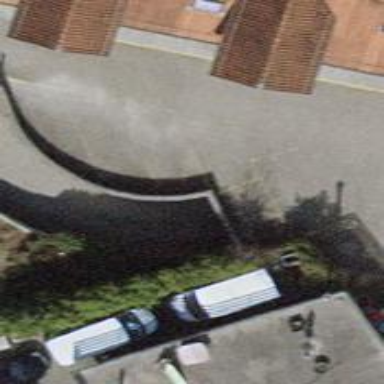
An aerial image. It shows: Parking entrance.